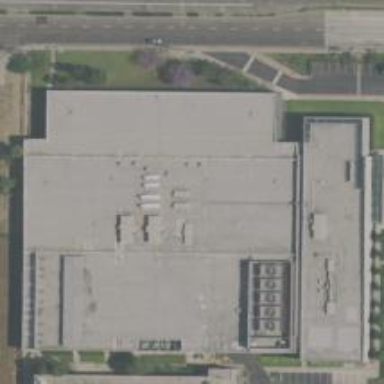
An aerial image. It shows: Data center building.